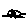
Label: car